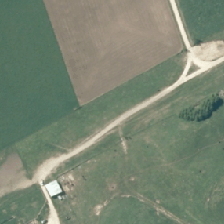
Land cover: shortrotation_cropland